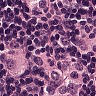
Metastatic tissue present: yes